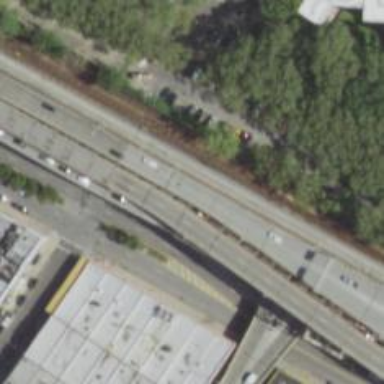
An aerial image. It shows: Trunk link highway.